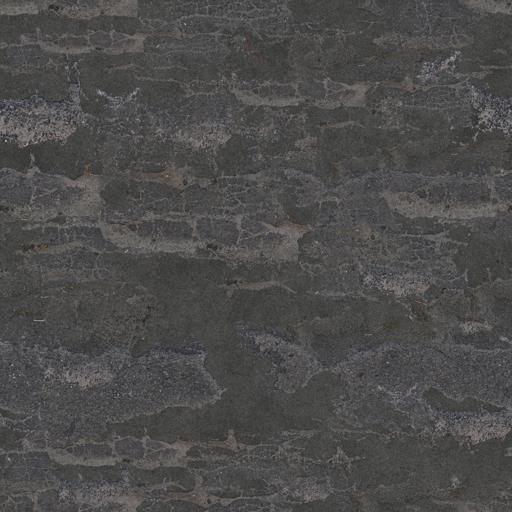
Tags: asphalt damaged road street